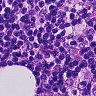
Metastatic tissue present: yes